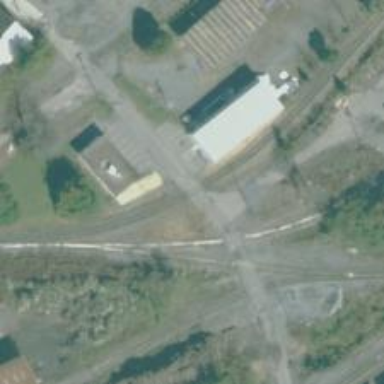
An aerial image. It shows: Railway level crossing.